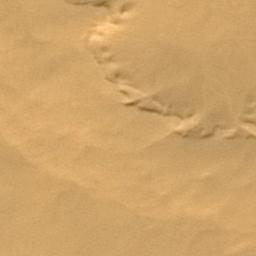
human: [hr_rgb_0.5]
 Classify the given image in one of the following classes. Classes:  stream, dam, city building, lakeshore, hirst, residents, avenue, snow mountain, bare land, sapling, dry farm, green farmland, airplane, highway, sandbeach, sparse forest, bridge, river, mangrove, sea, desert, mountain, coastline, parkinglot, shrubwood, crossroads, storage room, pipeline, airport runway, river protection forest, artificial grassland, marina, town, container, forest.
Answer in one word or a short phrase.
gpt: desert